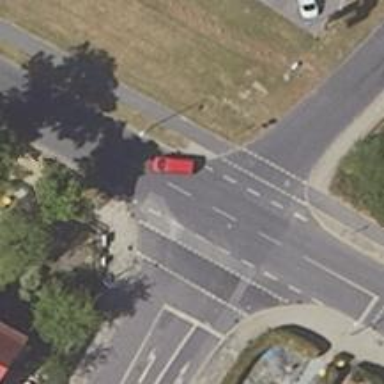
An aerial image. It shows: Road with traffic signals at the crossing.